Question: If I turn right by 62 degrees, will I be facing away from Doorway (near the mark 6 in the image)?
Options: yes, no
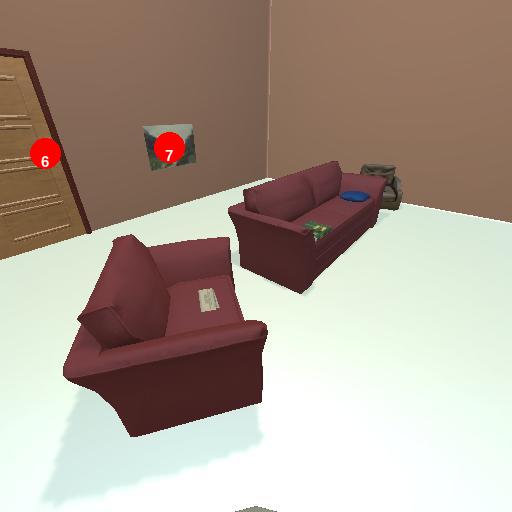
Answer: yes